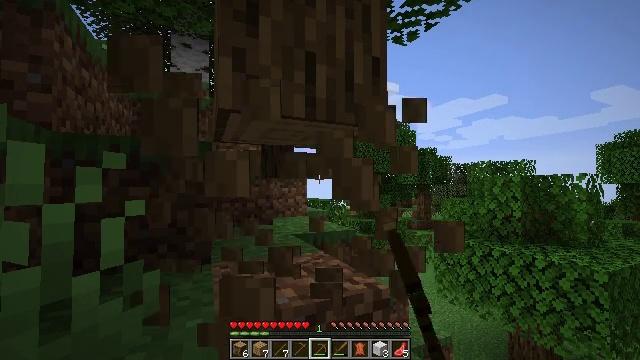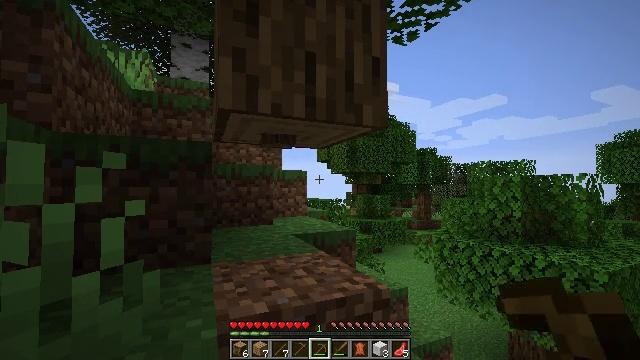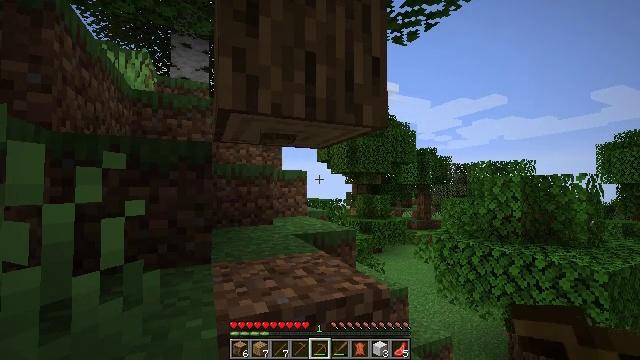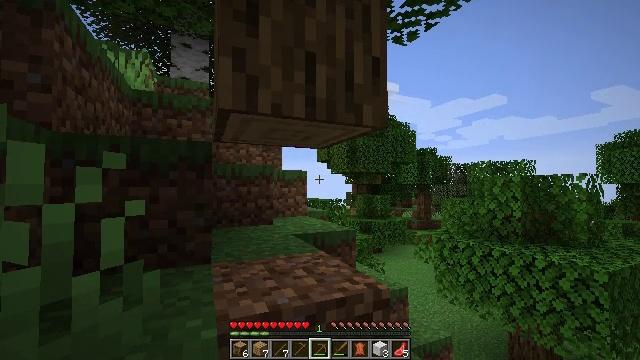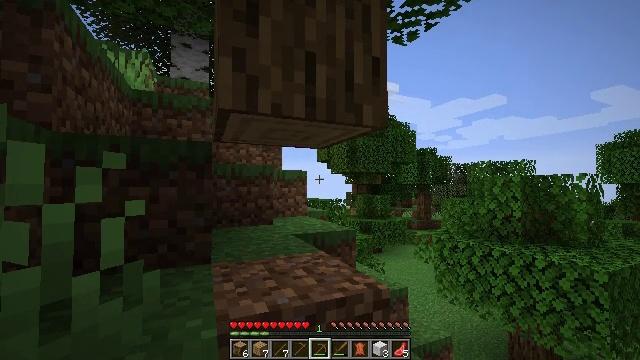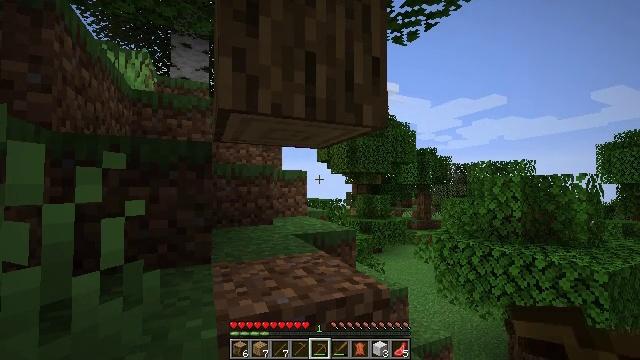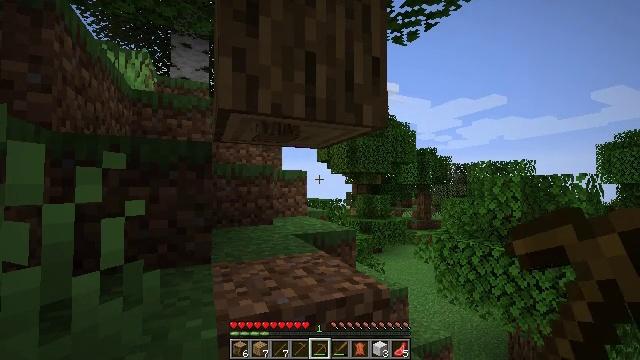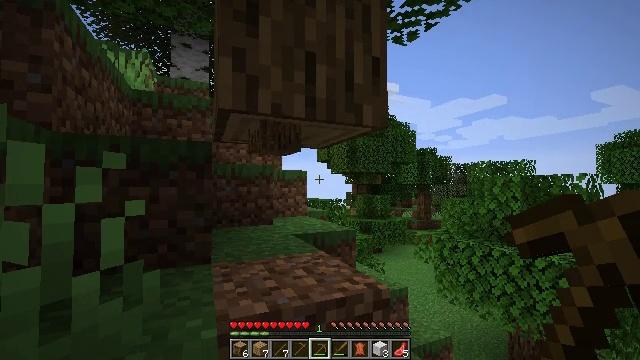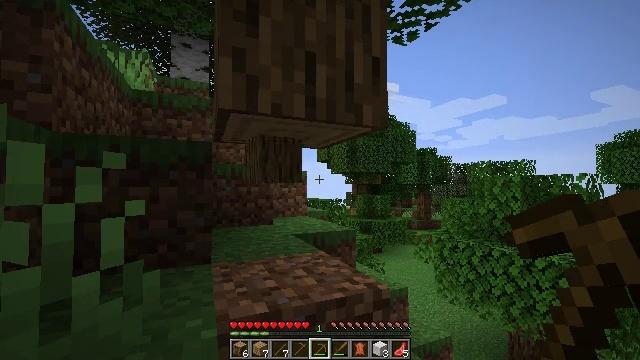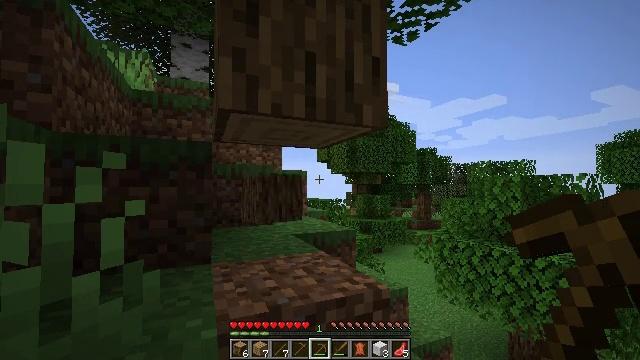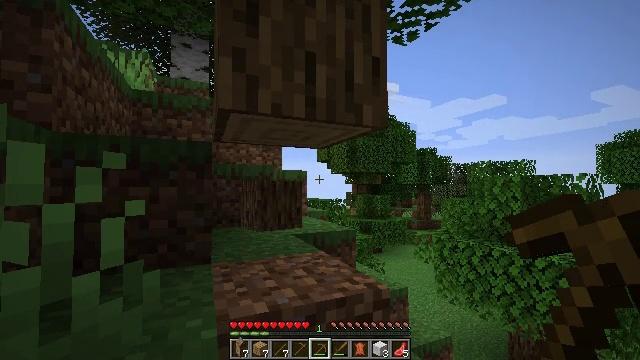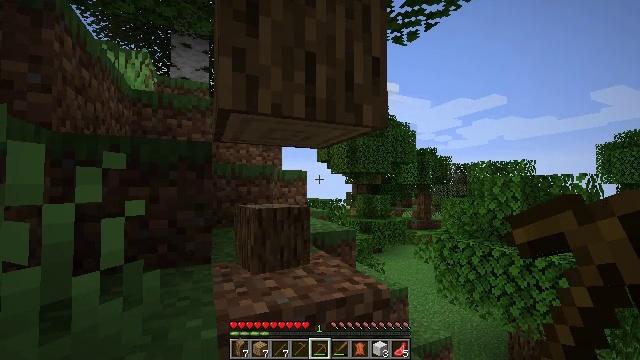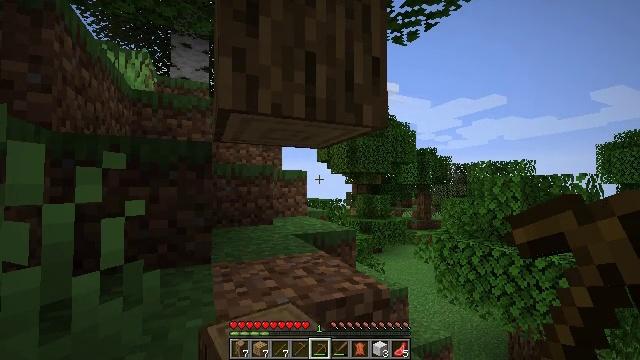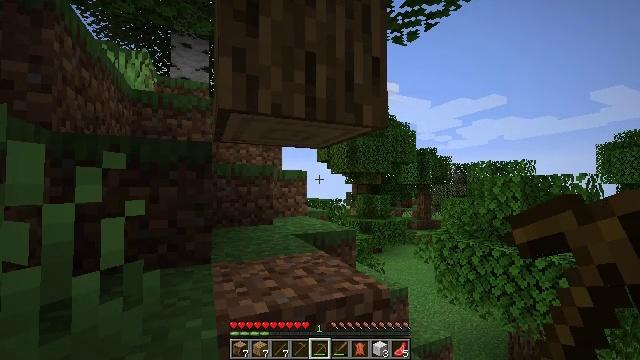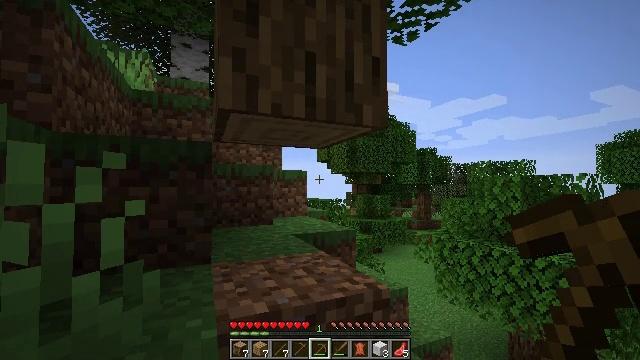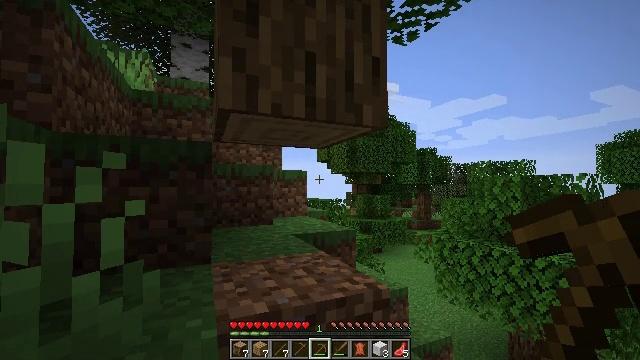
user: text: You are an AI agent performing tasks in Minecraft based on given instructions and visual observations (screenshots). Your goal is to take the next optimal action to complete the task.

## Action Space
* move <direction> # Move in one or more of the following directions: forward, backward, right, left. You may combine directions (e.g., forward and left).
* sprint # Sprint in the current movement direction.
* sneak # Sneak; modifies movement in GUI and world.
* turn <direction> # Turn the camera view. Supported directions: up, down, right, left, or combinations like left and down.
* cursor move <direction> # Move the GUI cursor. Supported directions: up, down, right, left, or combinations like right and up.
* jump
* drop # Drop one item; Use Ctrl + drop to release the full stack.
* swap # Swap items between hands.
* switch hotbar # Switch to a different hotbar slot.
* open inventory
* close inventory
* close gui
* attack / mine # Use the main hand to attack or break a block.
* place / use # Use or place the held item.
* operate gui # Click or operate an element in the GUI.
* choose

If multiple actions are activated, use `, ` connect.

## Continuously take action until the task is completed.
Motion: motion action
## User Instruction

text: Break the tree to get oak logs.
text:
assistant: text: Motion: attack / mine
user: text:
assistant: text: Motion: attack / mine
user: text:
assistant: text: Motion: attack / mine
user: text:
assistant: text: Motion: attack / mine
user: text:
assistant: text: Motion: attack / mine
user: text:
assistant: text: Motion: attack / mine
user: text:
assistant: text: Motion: attack / mine
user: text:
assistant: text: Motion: attack / mine
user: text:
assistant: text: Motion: attack / mine
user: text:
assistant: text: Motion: attack / mine
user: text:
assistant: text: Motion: attack / mine
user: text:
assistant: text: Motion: attack / mine
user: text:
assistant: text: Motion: attack / mine
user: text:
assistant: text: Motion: attack / mine
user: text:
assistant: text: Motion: attack / mine
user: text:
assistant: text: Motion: attack / mine
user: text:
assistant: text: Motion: no_op
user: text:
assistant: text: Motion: no_op
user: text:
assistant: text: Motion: turn up
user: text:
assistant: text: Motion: turn up
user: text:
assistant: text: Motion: turn up
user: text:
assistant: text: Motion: turn up
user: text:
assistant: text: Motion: turn up
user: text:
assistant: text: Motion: no_op
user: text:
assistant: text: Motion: turn up
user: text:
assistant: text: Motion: attack / mine
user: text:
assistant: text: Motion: attack / mine
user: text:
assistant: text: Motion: attack / mine
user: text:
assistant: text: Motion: attack / mine
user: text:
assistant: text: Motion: attack / mine